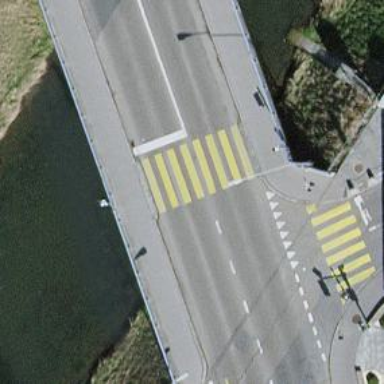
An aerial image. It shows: Marked crossing on the road.